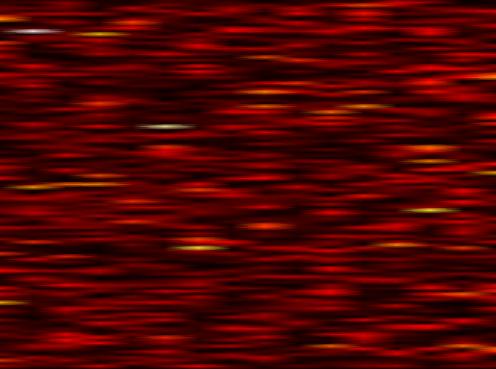
Label: WOLA